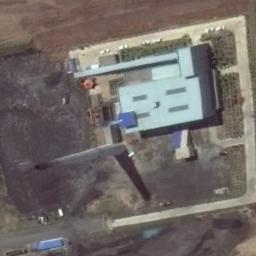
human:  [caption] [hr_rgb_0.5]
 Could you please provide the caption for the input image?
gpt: Plant and machinery in a thermal power station, A chimney, and a coal pond next to it .

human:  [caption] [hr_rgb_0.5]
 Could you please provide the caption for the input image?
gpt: Many buildings are near the thermal power station .

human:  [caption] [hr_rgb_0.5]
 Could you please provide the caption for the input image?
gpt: There are two thermal power stations, and the right one is emitting smoke .

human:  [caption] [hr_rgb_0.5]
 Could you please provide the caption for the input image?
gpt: The thermal power station is on the bare land next to some buildings .

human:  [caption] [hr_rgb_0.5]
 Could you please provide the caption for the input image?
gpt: There are a blue building and a chimney on the thermal power station .